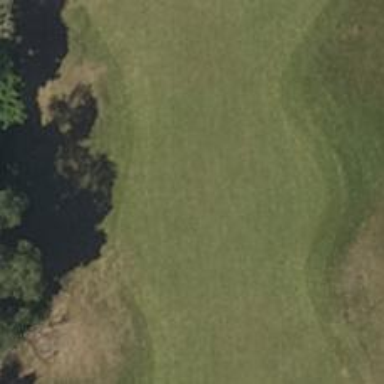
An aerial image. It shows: View of golf hole.